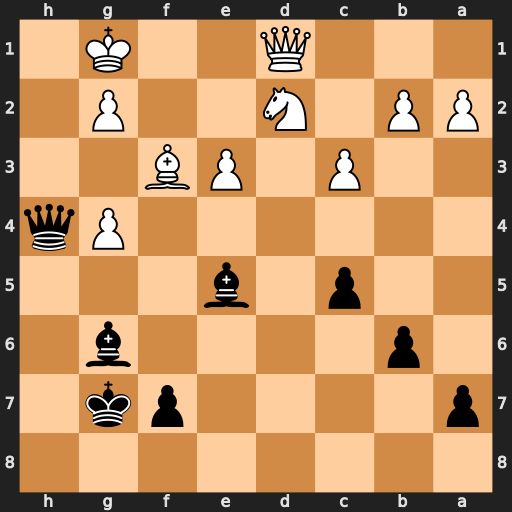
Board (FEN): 8/p4pk1/1p4b1/2p1b3/6Pq/2P1PB2/PP1N2P1/3Q2K1
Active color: b
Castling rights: -
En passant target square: -
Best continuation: Bh2+ Kf1 Bd3+ Be2 Bg3 Nf3 Qh1+ Ng1 Bh2